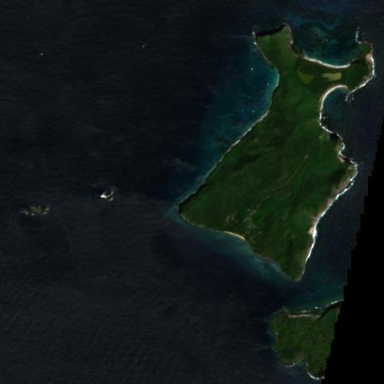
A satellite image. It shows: Island with natural coastline.